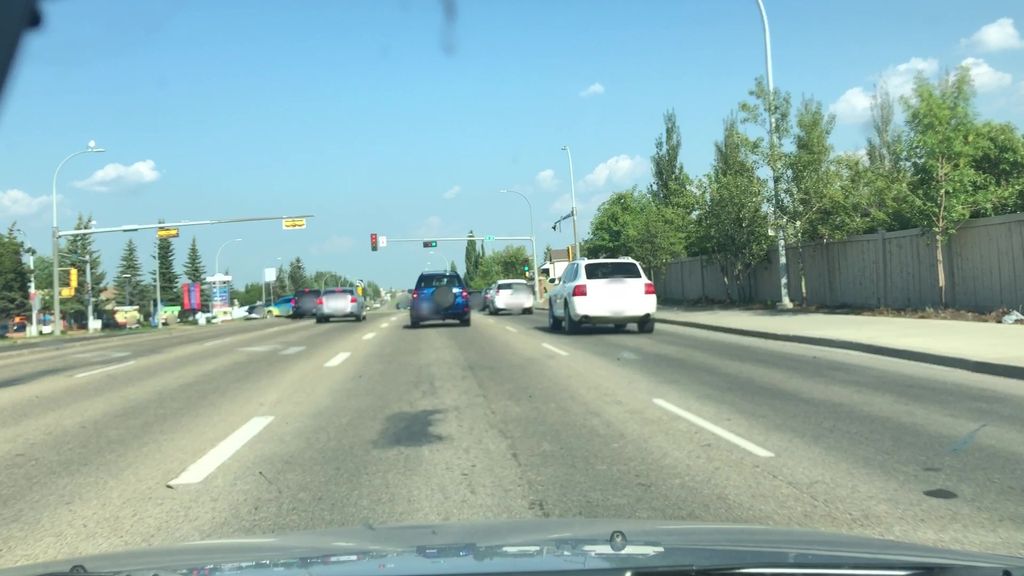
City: edmonton